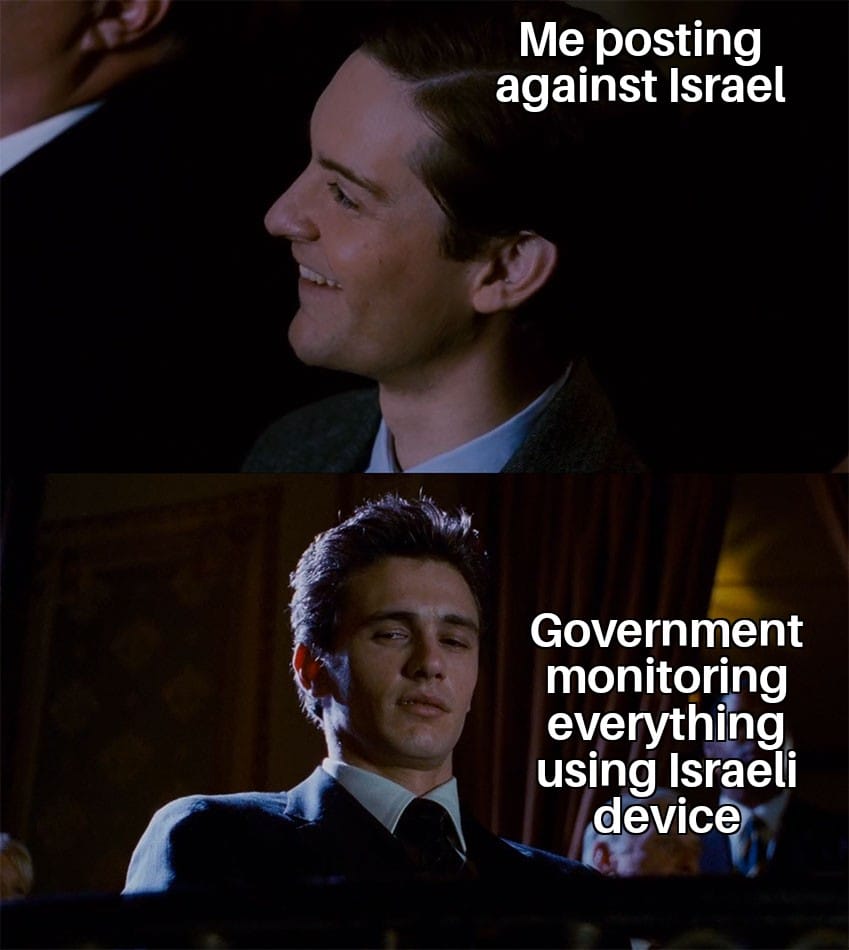
Caption: Me posting against Israel    Government monitoring everything using Israeli device
Label: non-hate